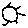
Label: sun